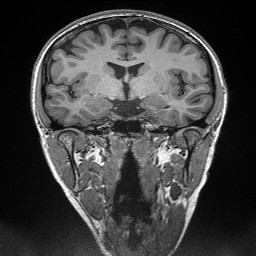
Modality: T1w
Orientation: sagittal
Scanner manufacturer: siemens
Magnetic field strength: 3 T
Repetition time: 2.3 s
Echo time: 0.00298 s